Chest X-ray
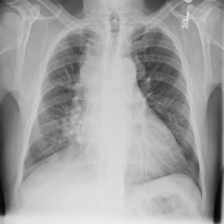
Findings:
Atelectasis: negative
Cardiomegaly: negative
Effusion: positive
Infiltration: negative
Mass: negative
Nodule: negative
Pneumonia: negative
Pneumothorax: negative
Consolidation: negative
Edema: negative
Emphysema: negative
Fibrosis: negative
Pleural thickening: negative
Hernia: negative